Question: Count the number of objects in the diagram.
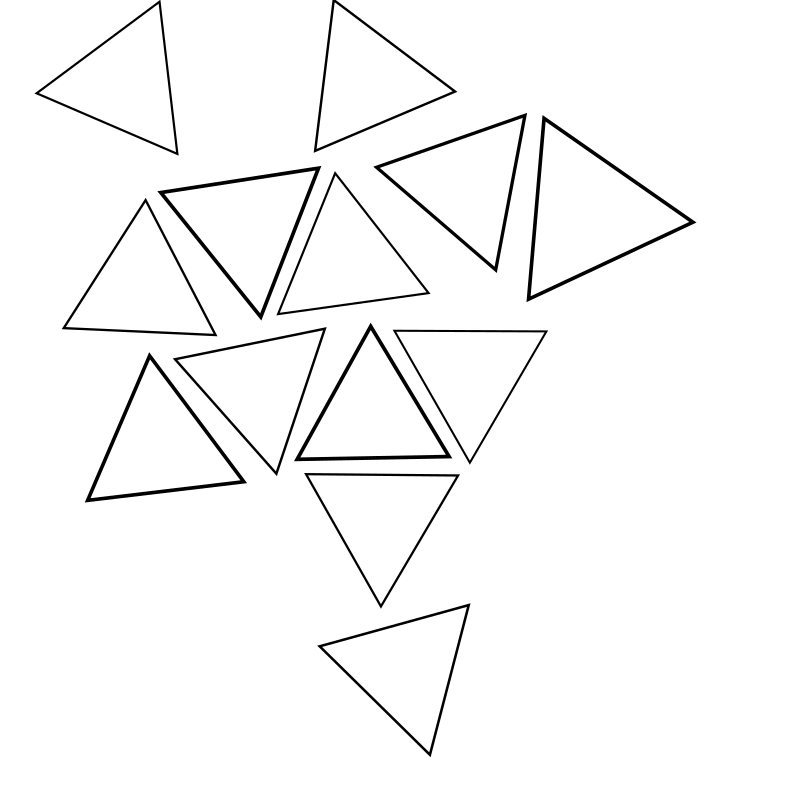
Answer: 13